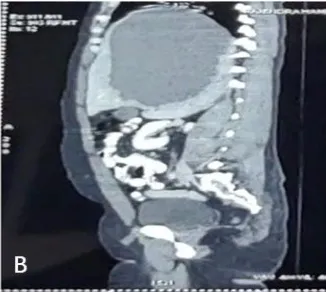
CT and gross. CT abdomen (sagittal view) showing a homogenous nodular enhancement noted along the anterior wall of the cyst.
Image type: radiology (ct)